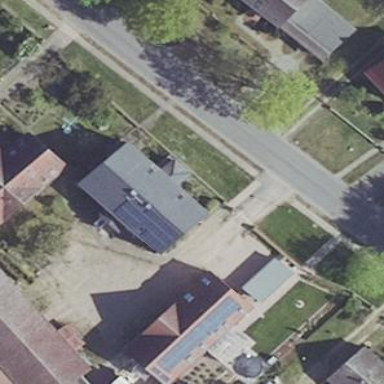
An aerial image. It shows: Residential building.